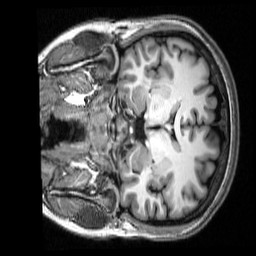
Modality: T1w
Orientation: coronal
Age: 26
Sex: female
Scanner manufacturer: siemens
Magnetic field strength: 3 T
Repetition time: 2.53 s
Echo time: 0.00339 s